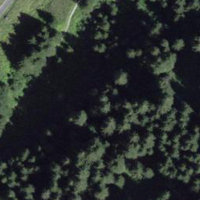
EUNIS habitat code: 43
Species observed at this site:
Petasites hybridus